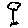
Label: tree